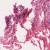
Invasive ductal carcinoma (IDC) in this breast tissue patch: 0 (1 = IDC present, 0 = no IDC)